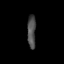
Tissue: prostate
Cell type: Fibroblasts
Senescence score: 0.7542
Nuclear area (px): 271
Mean DAPI intensity: 77.786